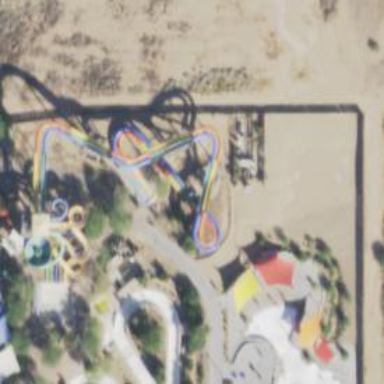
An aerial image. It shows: Water slide attraction.